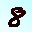
Label: 8